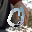
Label: 0